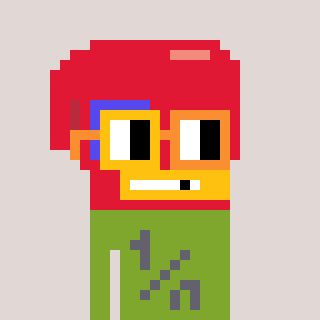
a pixel art character with square yellow and orange glasses, a boxing glove-shaped head and a slimegreen-colored body on a warm background